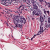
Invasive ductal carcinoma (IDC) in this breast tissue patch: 1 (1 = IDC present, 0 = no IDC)